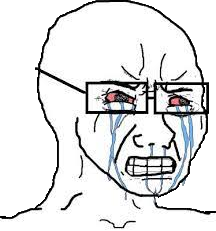
Label: 5_Crying_Wojak